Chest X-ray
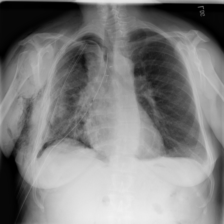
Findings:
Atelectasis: negative
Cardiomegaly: negative
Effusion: negative
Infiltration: positive
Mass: positive
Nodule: negative
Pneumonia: negative
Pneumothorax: positive
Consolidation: negative
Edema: negative
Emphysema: positive
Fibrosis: negative
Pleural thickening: negative
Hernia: negative